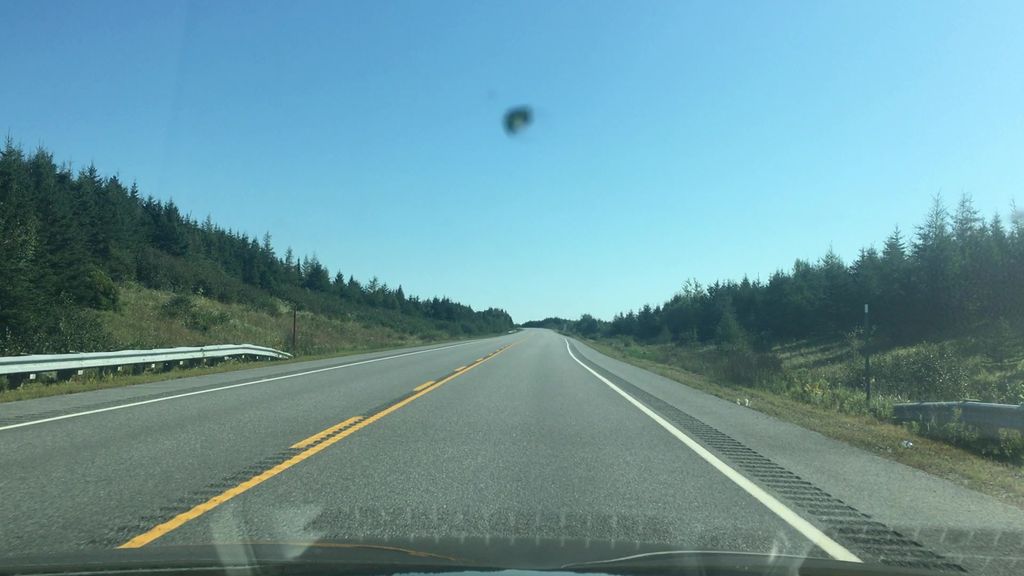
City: halifax